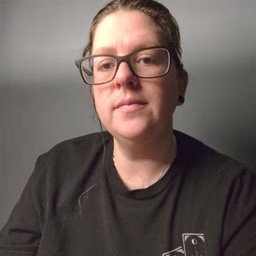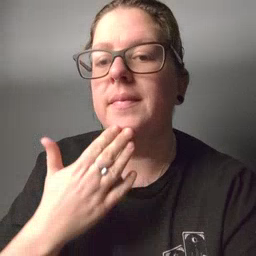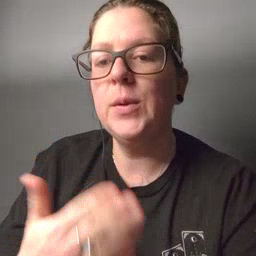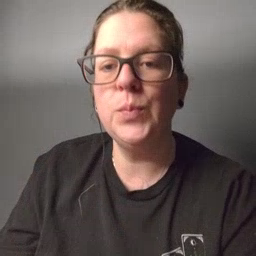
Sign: thankyou